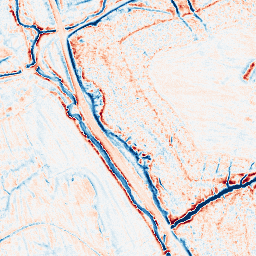
Category: edge_preserving
Decomposition family: anisotropic_diffusion
Decomposition parameters: iterations: 50
kappa: 100
gamma: 0.05
Upsampling method: quintic
Upsampling parameters: scale: 8
Upsampling scale: 8